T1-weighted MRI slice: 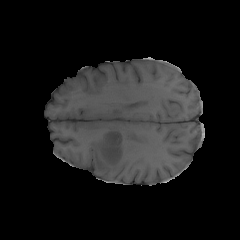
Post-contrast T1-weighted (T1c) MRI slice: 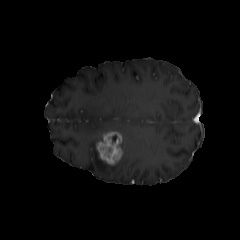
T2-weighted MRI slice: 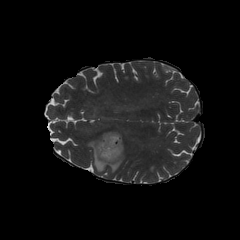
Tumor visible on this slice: yes